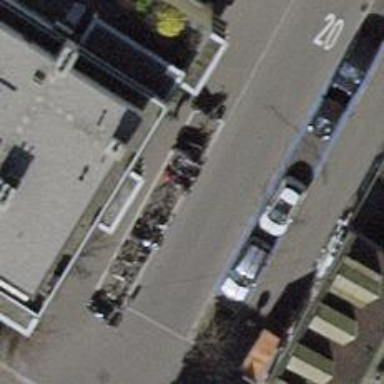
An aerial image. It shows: Bicycle parking area with stands available.